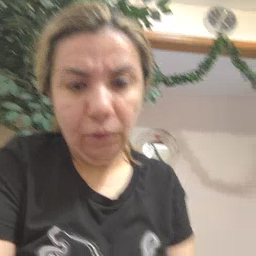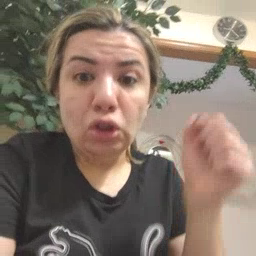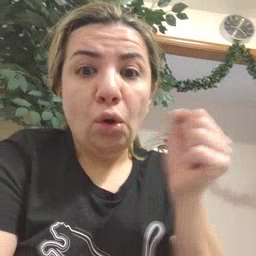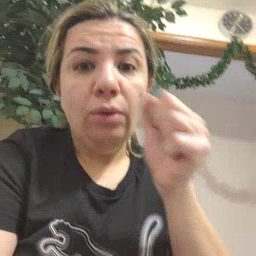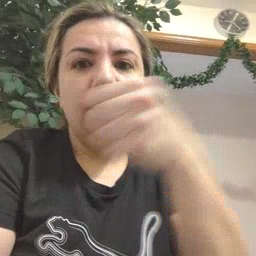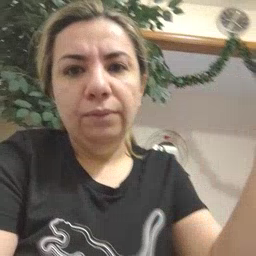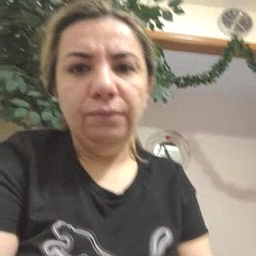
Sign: refrigerator